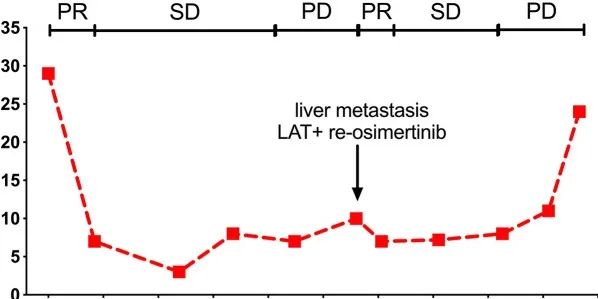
Saliva-based EFIRM for detection of exon19 del EGFR and p. E545K PIK3CA in Case 1. (A) The volume of metastatic tumor showed a sharp decline after the initiation with 80 mg osimertinib. At the time point of day 280 (black arrow), LAT and followed osimertinib re-initiation were performed. The tumor volume increased to a high level eventually.
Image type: pathology (immunostaining)